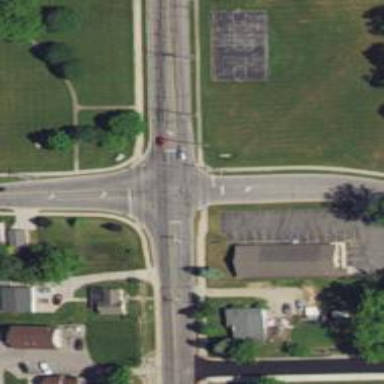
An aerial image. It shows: Marked road crossing.